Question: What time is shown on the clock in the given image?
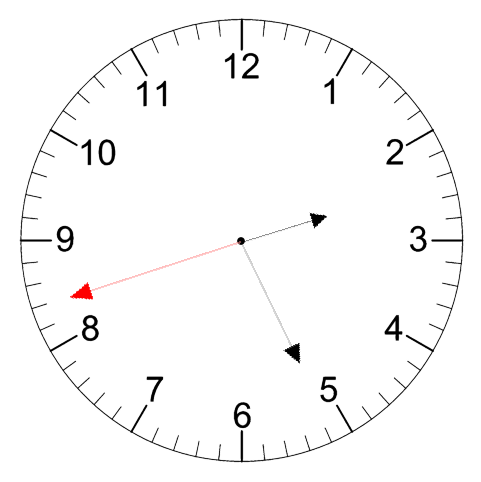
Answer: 02:25:42